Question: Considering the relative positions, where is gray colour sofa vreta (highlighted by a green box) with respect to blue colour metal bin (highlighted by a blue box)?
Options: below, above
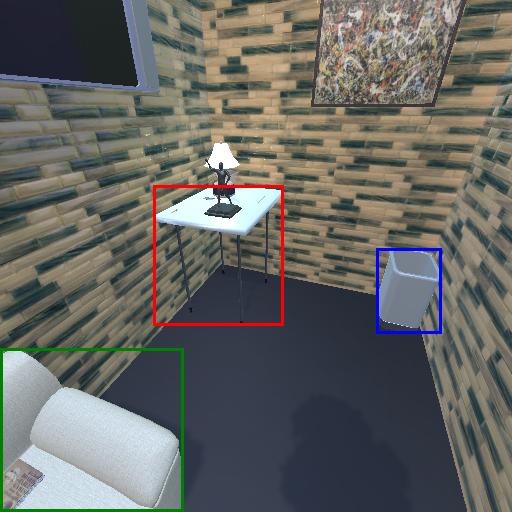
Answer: below